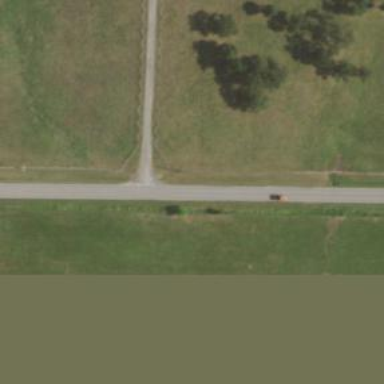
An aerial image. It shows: Tertiary road.